Brain MRI, t1w sequence, axial 2D slice.
Patient: age 44, sex F, weight 95 kg, height 1.95 m
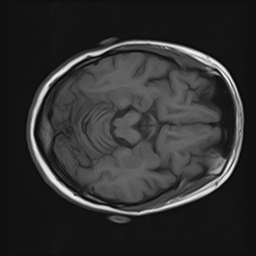